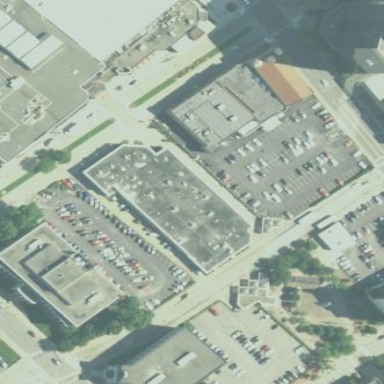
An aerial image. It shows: Mall building.